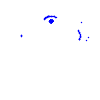
Particle: pion